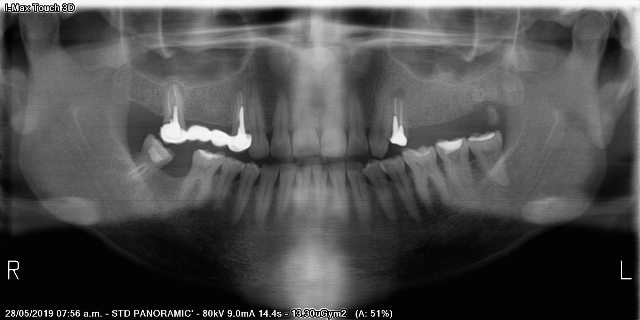
adult